【题型】解答题　【知识点】平面几何　【难度】easy
已知一长方形厂房$ABCD$的宽$AB=5$米，长$BC=10$米，厂房负责人在点$A$处用铁链拴着一条护卫犬巡视厂房，已知护卫犬恰可以紧沿厂房的墙壁到达点$C$处，求护卫犬在厂房外围可活动的最大区域面积（结果保留$\pi$）．
【解答】
\vspace{8pt}
\textbf{【答案】}$200\pi$

\vspace{5pt}
\textbf{【分析】}护卫犬的铁链长度等于沿厂房墙壁从$A$到$C$的长度，因此其活动区域由三部分组成：未绕墙时的$270$度扇形，绕$B$点后的四分之一圆，以及绕$D$点后的四分之一圆．

\vspace{5pt}
\textbf{【解答】}：由题意可知，护卫犬活动区域由三部分组成：未绕墙时的$270$度扇形，绕$B$点后的四分之一圆，以及绕$D$点后的四分之一圆，如图所示：

$\because$ 卫犬恰可以紧沿厂房的墙壁到达点$C$处，

$\therefore$ 铁链的长度为$5+10=15$米，

$\therefore$ 铁链长绕$B$点后剩余铁链长度为$15-5=10$米，绕$D$点后剩余铁链长度为$15-10=5$米，

$\therefore$ $S=\dfrac{3}{4}\pi\times15^2+\dfrac{1}{4}\pi\times10^2+\dfrac{1}{4}\pi\times5^2$
$=200\pi$．

\vspace{5pt}
\textbf{【点评】}本题考查了圆的面积公式，解题的关键是要知道护卫犬的活动区域由三部分组成．
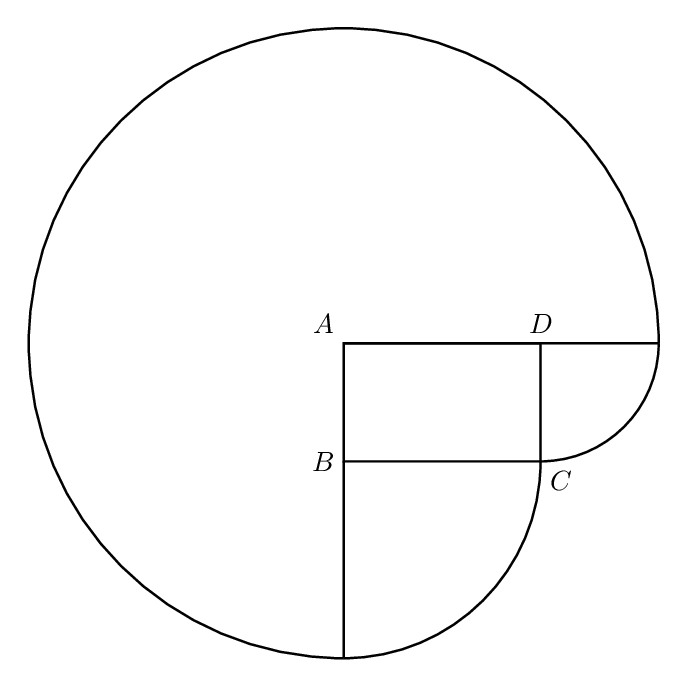